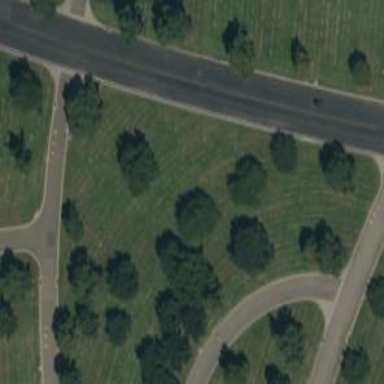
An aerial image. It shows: Sector in the cemetery.